Interaction volume radius: 5 \u00c5
Interaction volume height: 25 \u00c5
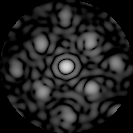
Disorder parameter: 0.4563